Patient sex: F
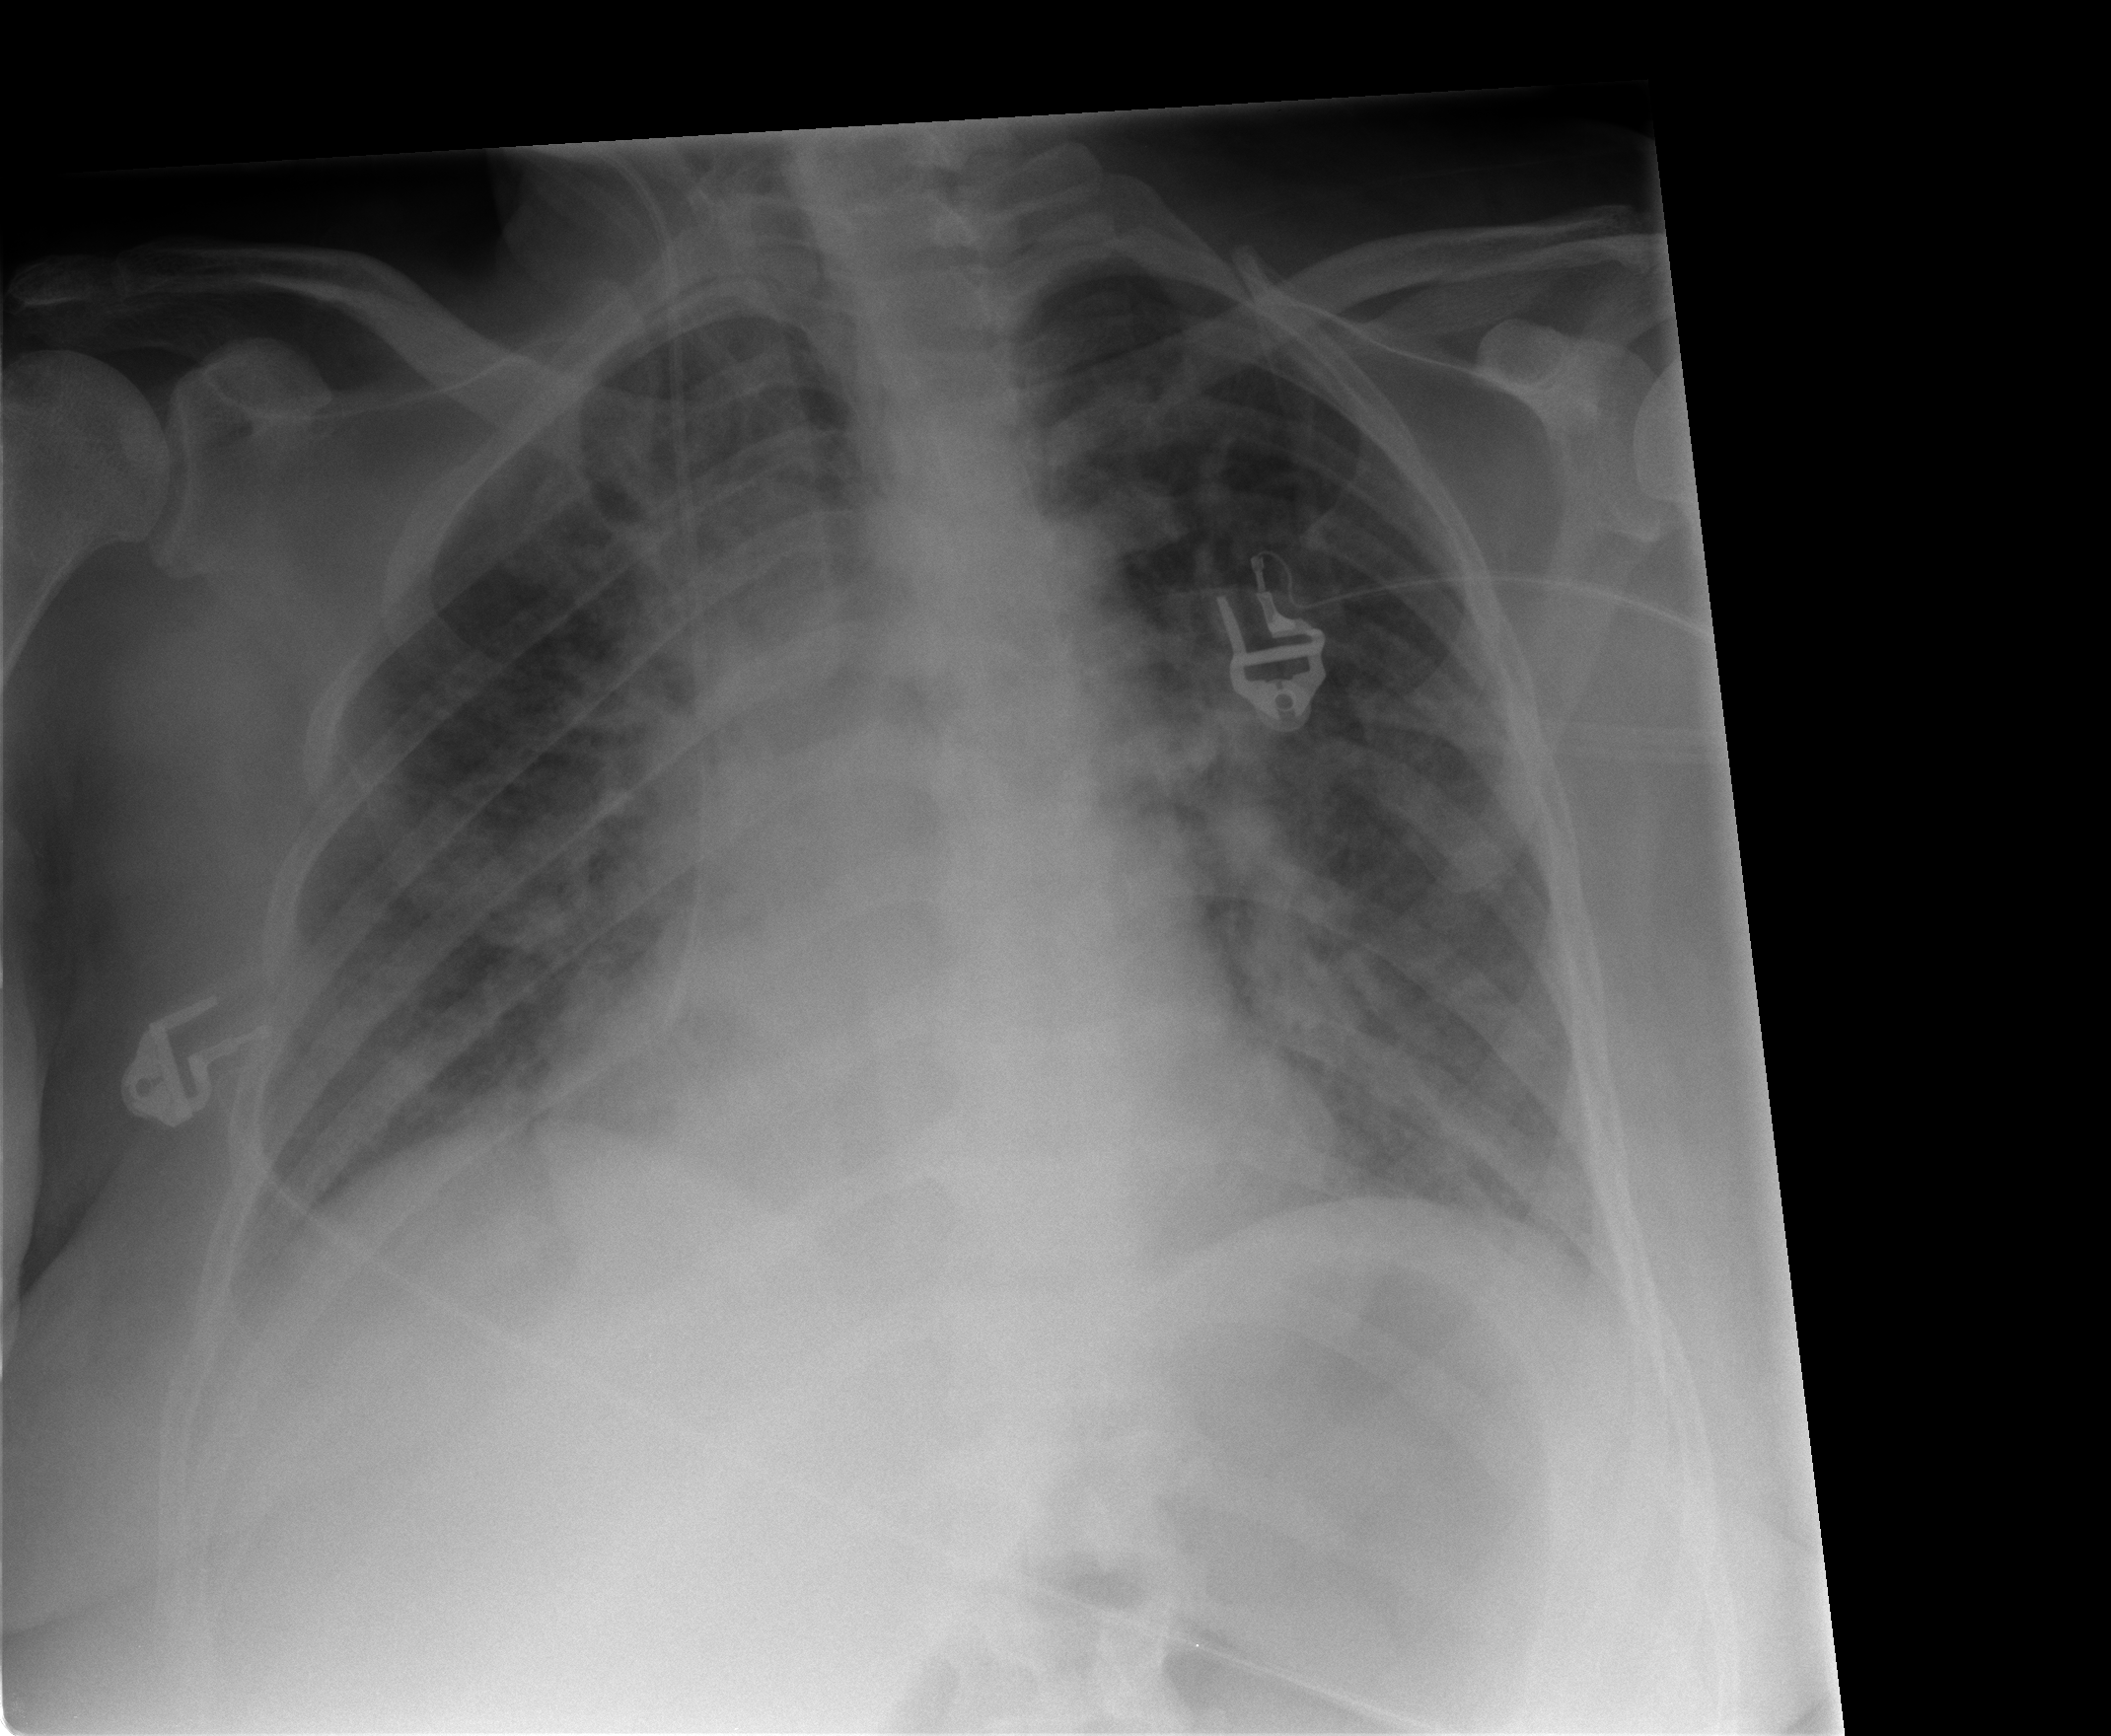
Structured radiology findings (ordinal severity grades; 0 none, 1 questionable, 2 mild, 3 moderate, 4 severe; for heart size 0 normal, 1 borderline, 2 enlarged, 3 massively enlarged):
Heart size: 2
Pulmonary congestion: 2
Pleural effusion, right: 0
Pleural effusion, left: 0
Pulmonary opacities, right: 2
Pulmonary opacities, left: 2
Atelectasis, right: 2
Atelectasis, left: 2